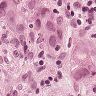
Metastatic tissue present: yes